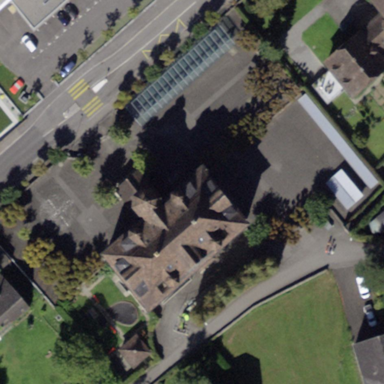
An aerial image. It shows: School.